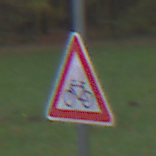
Verkehrszeichen: RadverkehrRechts
Umgebung: Outdoor, Nature
Tageszeit: SunriseSunset
Wetter: PartlyCloudy
Licht: Natural
Jahreszeit: Autumn
Kontrast: LowContrast